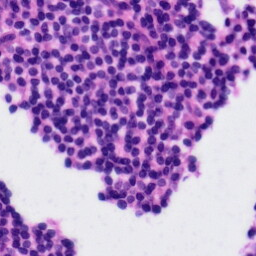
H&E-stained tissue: Tonsil